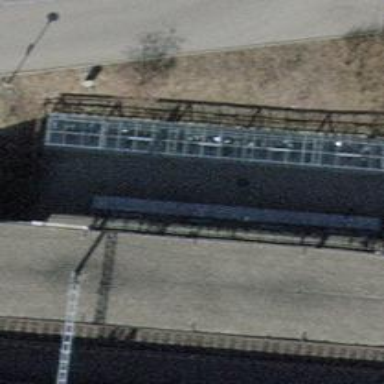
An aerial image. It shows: Bicycle parking facility.